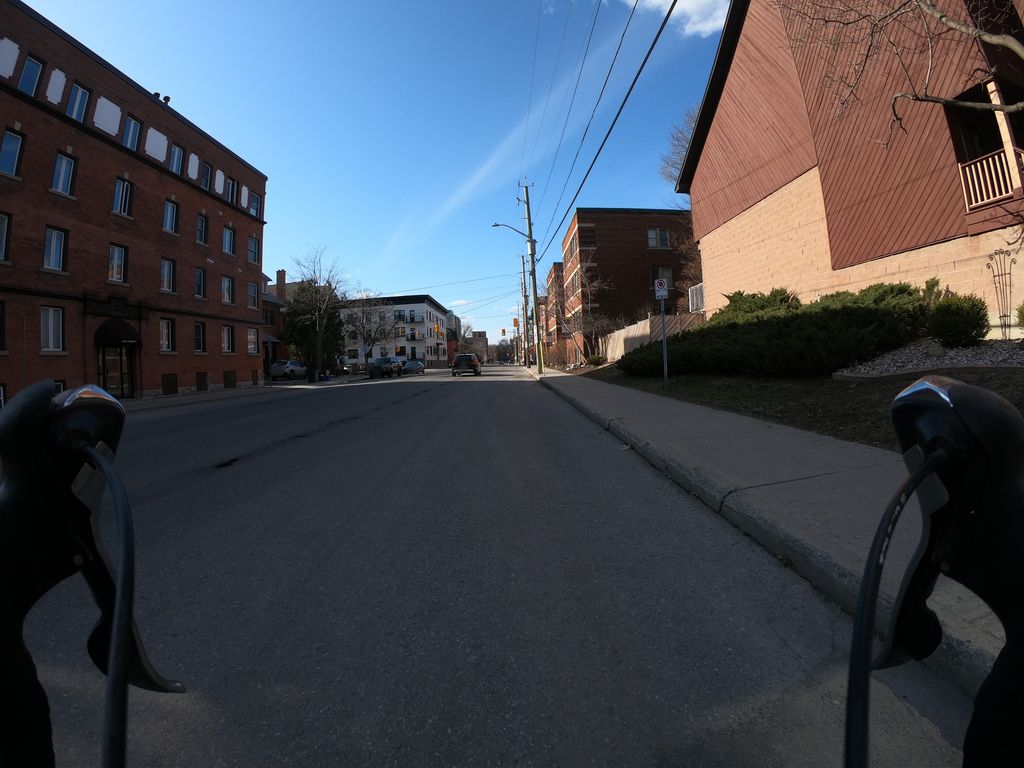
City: ottawa-gatineau